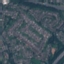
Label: Residential